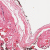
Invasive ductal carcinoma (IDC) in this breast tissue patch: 0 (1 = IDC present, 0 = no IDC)